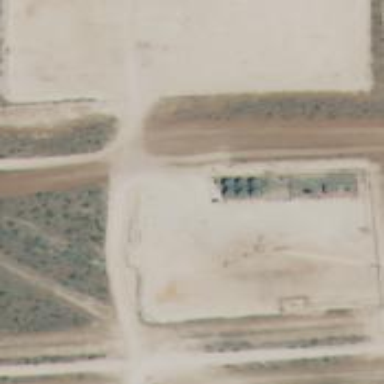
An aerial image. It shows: Petroleum well.